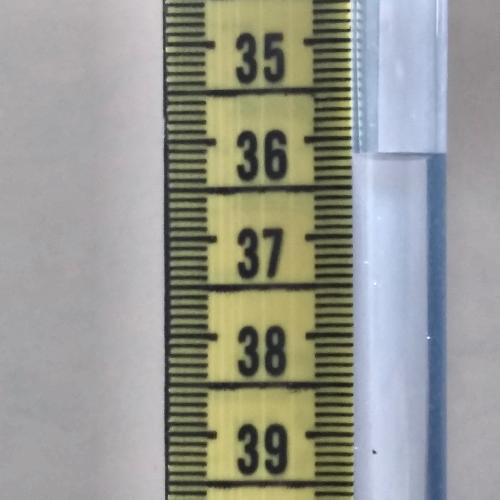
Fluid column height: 36.2 cm